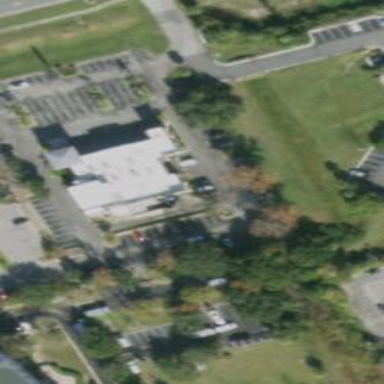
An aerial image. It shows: Restaurant building.